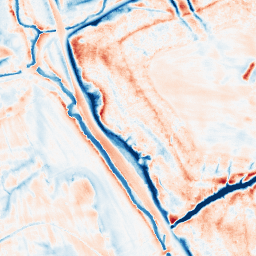
Category: trend_removal
Decomposition family: local_polynomial
Decomposition parameters: window_size: 21
degree: 3
Upsampling method: lanczos
Upsampling parameters: scale: 4
Upsampling scale: 4